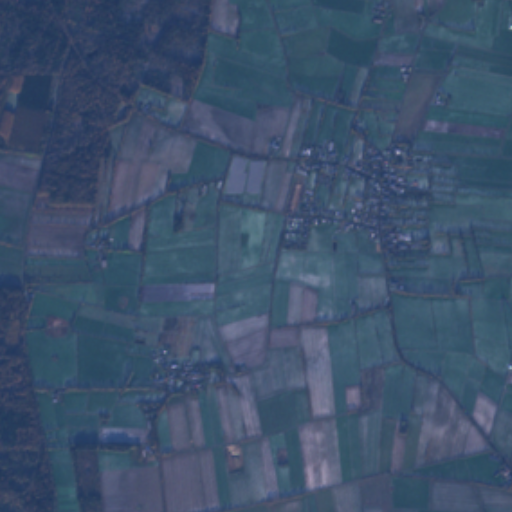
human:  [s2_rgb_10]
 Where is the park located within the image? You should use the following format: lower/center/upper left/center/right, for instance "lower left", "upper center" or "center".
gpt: The park is located in the center of the image.
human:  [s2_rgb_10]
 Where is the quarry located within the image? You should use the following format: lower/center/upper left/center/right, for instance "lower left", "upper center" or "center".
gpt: There is no quarry in the image.